Question: I have a custom application that allows to open some custom models.
If I open a model in the application, then open another model - memory isn't released from the first model.
When I try to profile memory leak with profiler (ANTS memory profiler), the application releases memory and I'm not able to track the leak. How can I manage this problem?

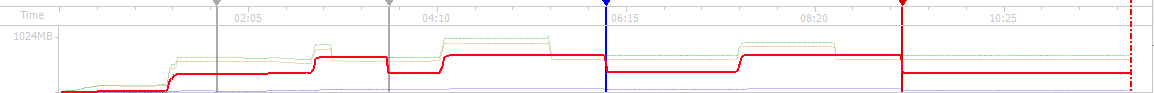
Answer: When you take a snap shot ANTS memory profiler does a full garbage collection.
When you want to take a snapshot, I normally take 2-3 snapshots until there is not memory differences between two consecutive snapshots. Then compare with your base snapshot.
Go to instance list and see if there is any instances are growing. Select the Objects with Source in order to get rid of heaps of system object.
If there is any growing instances, pick one and see the objects retention graph which will show you exactly which instance holds the reference.
And also, make sure that you have implemented IDisposable properly and dispose all disposable objects and unsubscribe from all event subscriptions.
Have a look at below walkthroughs
<URL>